Current action and preconditions to check: trajectory_clear

Your task: For each precondition in the list above, predict whether it will hold at this action.

Consider the current scene as observed from the mobile robot's camera, and analyze the predicted future states of all dynamic agents (e.g., people, animals, vehicles, or any moving entities) within the NEXT SECOND.

IMPORTANT: Only answer "very likely" if you are absolutely certain—based on strong, clear evidence—that a dynamic agent will violate the precondition in the predicted future state. Do NOT answer "very likely" for unlikely, ambiguous, or low-probability risks.

Ask yourself for each precondition: Is there a high probability, with clear and convincing evidence, that the predicted future states of any dynamic agent will interfere with the predicted future state of the currently executing action within the NEXT SECOND, causing that precondition to fail?

Assess the risk level based on these predictions. Use "likely" or "very likely" if motions create a clear risk of interference.

Use "neutral" or "improbable" if agents are nearby but their predicted paths are clearly diverging or non-conflicting.

Failure Risk Categories: "very improbable", "improbable", "neutral", "likely", "very likely"

Answer Format: Output ONLY the probability_of_failure value from these categories: "very improbable", "improbable", "neutral", "likely", "very likely"

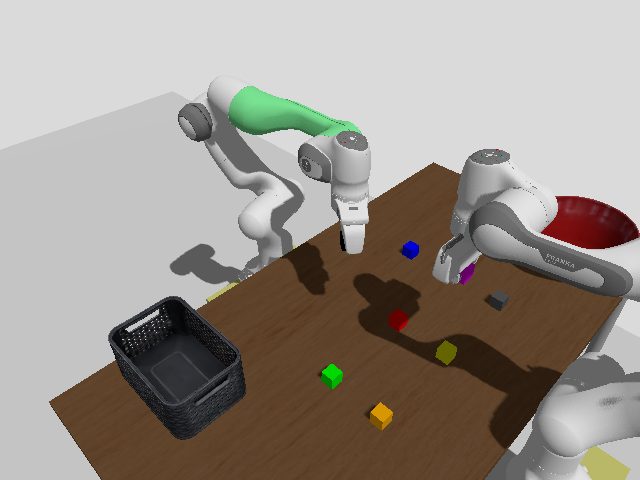

Answer: improbable